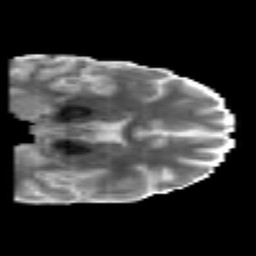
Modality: MD
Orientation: coronal
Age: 27
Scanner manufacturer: philips
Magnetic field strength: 3 T
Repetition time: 8.6 s
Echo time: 0.127 s